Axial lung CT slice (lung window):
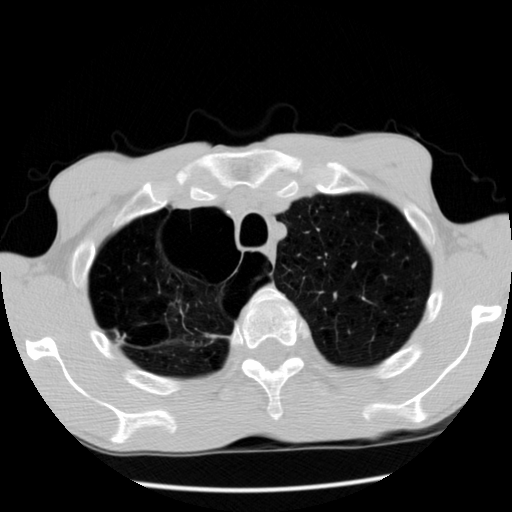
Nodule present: no